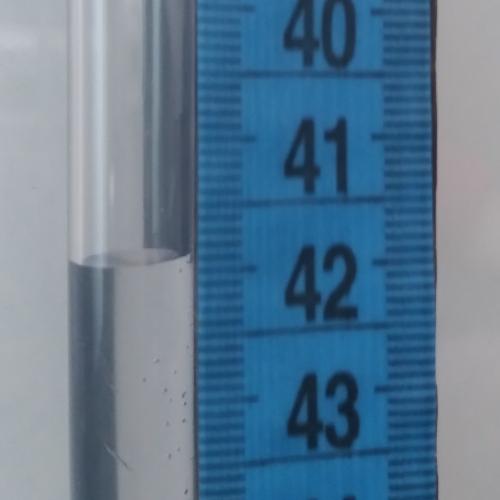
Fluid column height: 41.9 cm